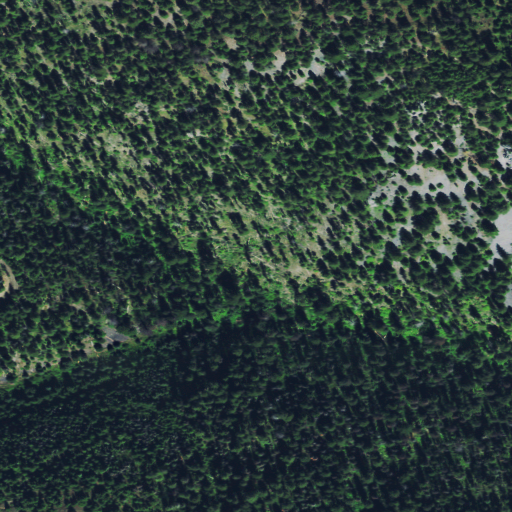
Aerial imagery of valley in Montana named Cannonball Gulch containing only evergreen forest